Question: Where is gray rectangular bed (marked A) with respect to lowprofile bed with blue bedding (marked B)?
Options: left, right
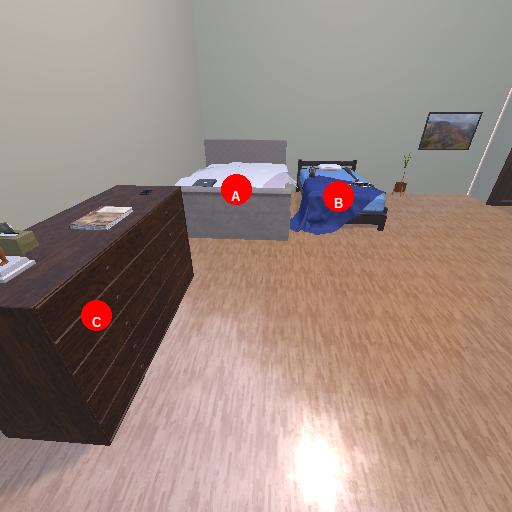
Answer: left